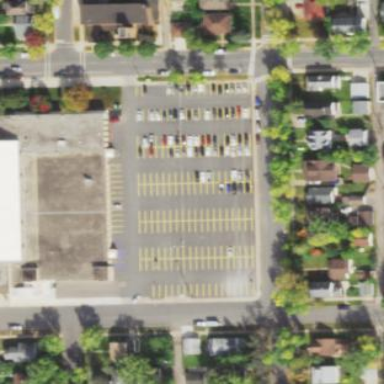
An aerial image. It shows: Parking lot used for the Hibbing Memorial Building and Hibbing High School.